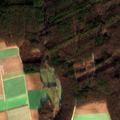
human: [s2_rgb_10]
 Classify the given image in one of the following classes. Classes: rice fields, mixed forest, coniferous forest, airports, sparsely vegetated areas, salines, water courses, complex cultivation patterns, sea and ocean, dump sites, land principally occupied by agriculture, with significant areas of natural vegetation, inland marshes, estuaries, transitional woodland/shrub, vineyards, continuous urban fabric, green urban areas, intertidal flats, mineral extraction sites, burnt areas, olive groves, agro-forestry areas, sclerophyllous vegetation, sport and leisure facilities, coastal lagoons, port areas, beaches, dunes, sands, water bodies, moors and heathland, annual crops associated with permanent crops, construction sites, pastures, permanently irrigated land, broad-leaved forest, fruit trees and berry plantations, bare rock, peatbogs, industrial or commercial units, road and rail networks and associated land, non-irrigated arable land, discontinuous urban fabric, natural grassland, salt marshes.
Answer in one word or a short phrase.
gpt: non-irrigated arable land, broad-leaved forest, mixed forest